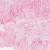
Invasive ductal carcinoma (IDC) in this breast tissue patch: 0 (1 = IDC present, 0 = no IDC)